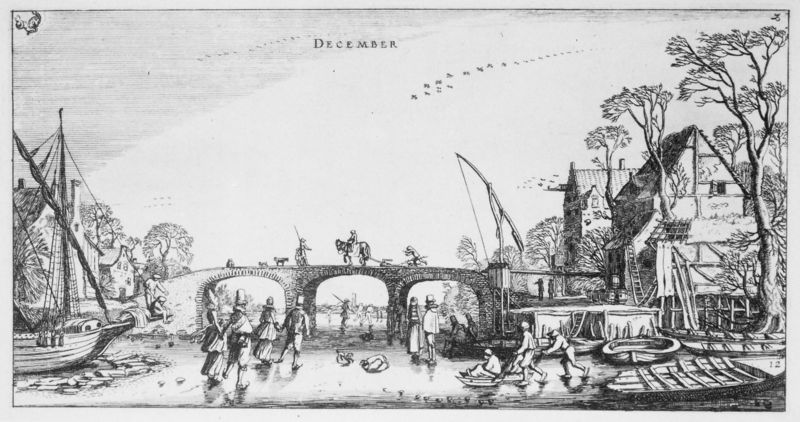
Titel: Die zwölf Monate mit Sternzeichen II
Künstler: Jan van de Velde
Schlagwörter: himmel, mann, weiß, bäume, fluss, menschen, stadt, frau, hut, schwarz, eis, haus, hund, hunde, leute, zylinder, mensch, stein, häuser, vögel, brücke, boot, boote, pferd, reiter, schiff, schiffe, segelboot, segelschiff, arbeiten, grafik, monochrom, winter, hafen, seemänner, bögen, steinbrücke, kran, druck, schwarzweiss, radierung, stich, illustration, fachwerk, fachwerkhaus, schlitten, schlittschuhlaufen, hafenstadt, gefroren, zugefroren, kuperstich, tiefdruck, brück, seeleute, dezember, graik, schlittschuh, schlittschuhe, gefrohren, schlittschuhfahren, december